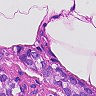
Metastatic tissue present: yes